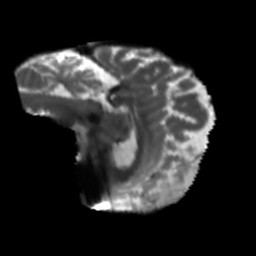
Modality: T2w
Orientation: sagittal
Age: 59
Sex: female
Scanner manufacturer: siemens
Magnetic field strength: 3 T
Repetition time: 5.47 s
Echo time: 0.0854 s